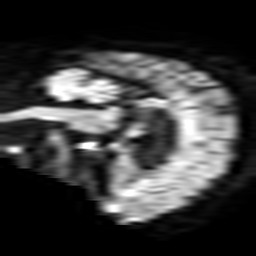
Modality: TRACE
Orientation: sagittal
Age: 70
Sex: female
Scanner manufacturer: philips
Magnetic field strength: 3 T
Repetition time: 3.336 s
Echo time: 0.076 s